Question: When I do a get request from the server I get a bytearray response of a pdf.

How do I display it on my webpage with backbone.js?
So far I've been working with backbone.js and rendered JSON data without problems, but now I am stuck.
I need to create a backbone view that displays the PDF that I get through the GET request.
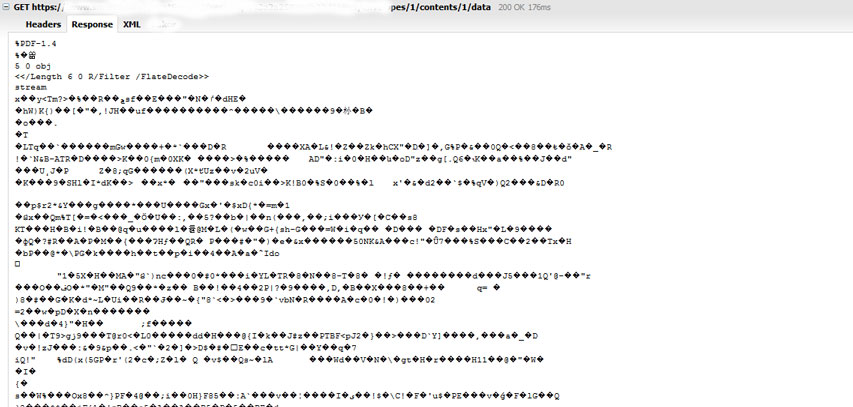
Answer: I'm assuming that your GET request is via an AJAX request which returns the data in the form of a string (not byte array). Converting a string into a PDF isn't possible.
Alternative solution. I would stream and cache or temporarily save the PDF somewhere in the server then your HTTP response would be the path to the PDF location. You can add a token, expiration or delete the temp PDF after x amount of time.
You can then use Backbone to render the PDF using the
'<embed src="/some.pdf" />'